The image is an STFT spectrogram (time versus frequency) of a rolling-element bearing's vibration signal. Diagnose the bearing from this image, choosing from: normal, inner_race, outer_race, ball.
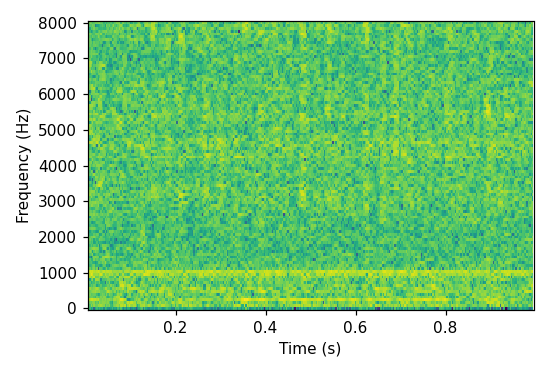
Answer: normal